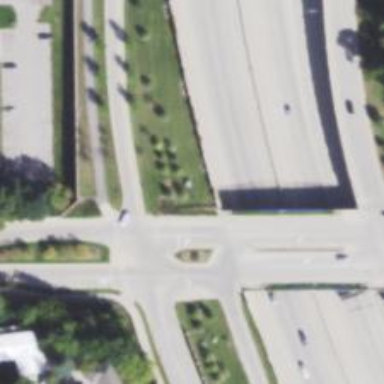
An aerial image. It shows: Marked crossing with zebra road marking.